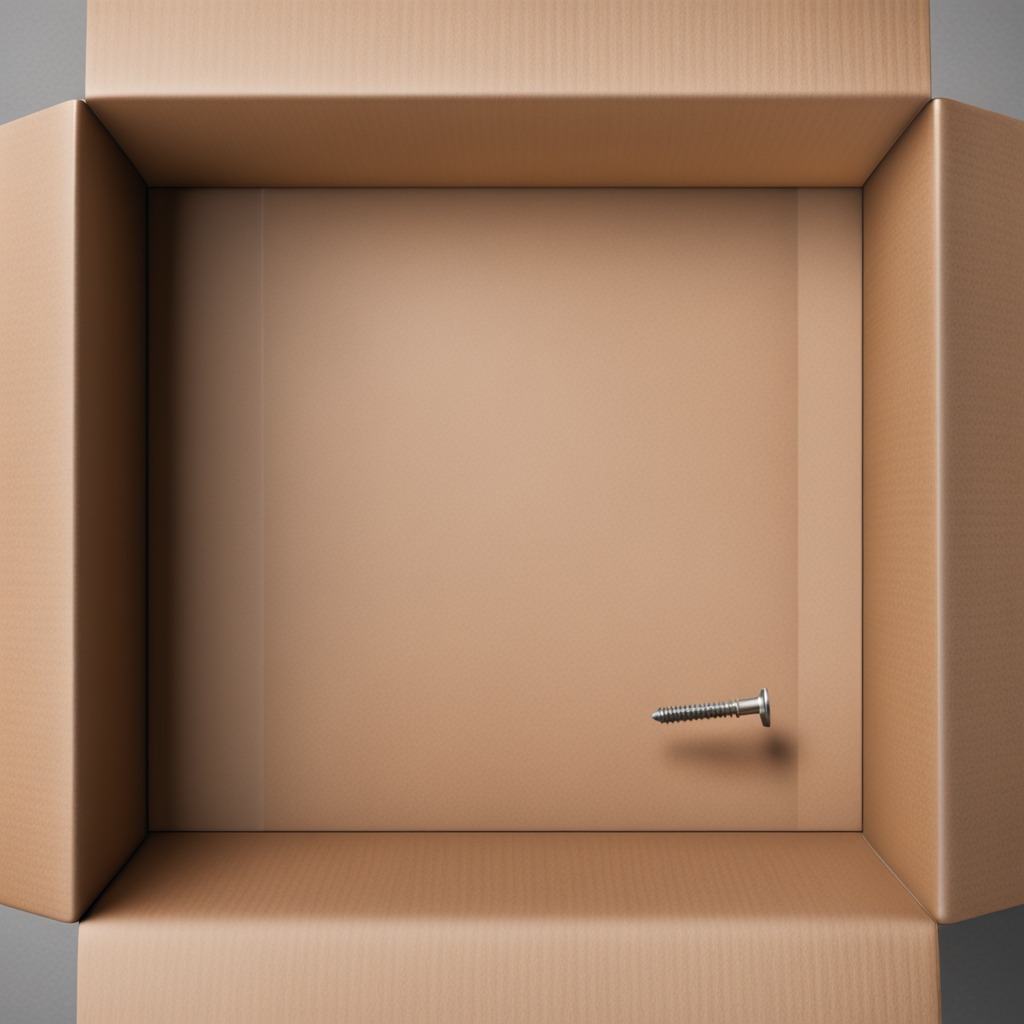
A metal screw is lying on a cardboard box surface in an outdoor workshop during daytime bright natural light soft shadows slightly creased but